【题型】解答题　【知识点】解析几何　【难度】hard
已知椭圆 \(\dfrac{x^2}{8} + \dfrac{y^2}{4} = 1\) 的左、右焦点分别为 \(F_1\)、\(F_2\)，过坐标原点的直线交椭圆于 \(A\)、\(B\) 两点，点 \(A\) 在第一象限。

\vspace{1em}

\noindent (1) 若 \(|OA| = \sqrt{6}\)，求点 \(A\) 的坐标；

\noindent (2) 求 \(|\overrightarrow{AF_1} + 3\overrightarrow{AF_2}|\) 的取值范围；

\noindent (3) 若 \(AE \perp x\) 轴，垂足为 \(E\)，连结 \(BE\) 并延长交椭圆于点 \(C\)，求 \(\triangle ABC\) 面积的最大值。
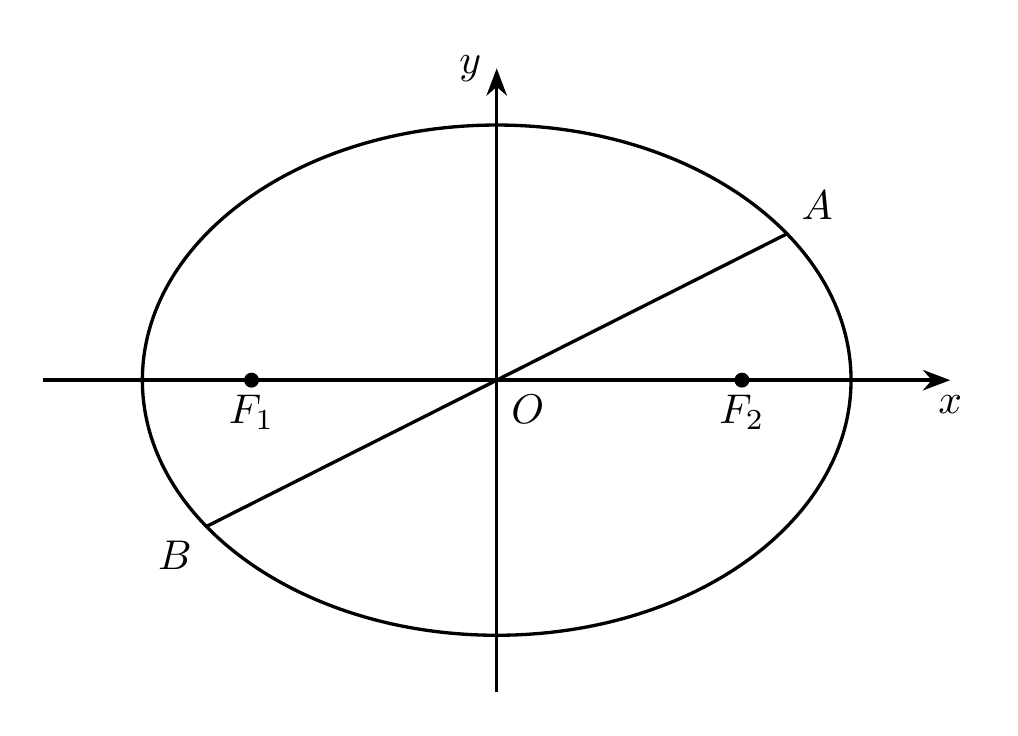
【解答】
\noindent 【答案】(1) \(A(2,\sqrt{2})\)

\noindent (2) \([4\sqrt{3},4\sqrt{5})\)

\noindent (3) \(\dfrac{32}{9}\)

\vspace{1em}

\noindent 【分析】（1）设直线 \(OA: y = kx\)，结合椭圆方程整理可得 \(|OA| = 2\sqrt{2}\sqrt{\dfrac{1+k^2}{1+2k^2}}\)，代入运算求解即可；

\noindent （2）根据向量的坐标运算结合椭圆方程可得 \(|\overrightarrow{AF_1} + 3\overrightarrow{AF_2}| = 4\sqrt{\dfrac{1}{2}(x_0 - 2)^2 + 3}\)，结合二次函数求范围即可；

\noindent （3）利用点差法可得 \(AB \perp AC\)，利用夹角公式可得 \(\tan \angle ABC = \dfrac{k}{k^2 + 2}\)，结合（1）中结论求得 \(S_{\triangle ABC} = \dfrac{16(k^3 + k)}{2k^4 + 5k^2 + 2}\)，并构建函数 \(f(k) = \dfrac{k^3 + k}{2k^4 + 5k^2 + 2}, k > 0\)，利用导数求最值。

\vspace{1em}

\noindent 【详解】（1）由椭圆方程可知：\(a = 2\sqrt{2}, b = 2, c = \sqrt{a^2 - b^2} = 2\)，则 \(F_1(-2,0), F_2(2,0)\)。

设直线 \(OA: y = kx, k > 0\)，\(A(x_0, y_0), x_0 > 0, y_0 > 0\)，

可得
\[
\begin{cases}
y_0 = kx_0 \\
\dfrac{x_0^2}{8} + \dfrac{y_0^2}{4} = 1
\end{cases}
\implies x_0^2 = \dfrac{8}{1 + 2k^2},
\]

则 \(|OA| = \sqrt{x_0^2 + y_0^2} = \sqrt{x_0^2 + k^2x_0^2} = 2\sqrt{2}\sqrt{\dfrac{1 + k^2}{1 + 2k^2}} = \sqrt{6}\)，解得 \(k^2 = \dfrac{1}{2}, k = \dfrac{\sqrt{2}}{2}\)，

则 \(x_0^2 = 4\)，即 \(x_0 = 2, y_0 = \dfrac{\sqrt{2}}{2}x_0 = \sqrt{2}\)，所以 \(A(2,\sqrt{2})\)。

\vspace{1em}

\noindent （2）因为 \(\overrightarrow{AF_1} = (-2 - x_0, -y_0), \overrightarrow{AF_2} = (2 - x_0, -y_0)\)，

可得 \(\overrightarrow{AF_1} + 3\overrightarrow{AF_2} = (4 - 4x_0, -4y_0)\)，

则 \(|\overrightarrow{AF_1} + 3\overrightarrow{AF_2}| = \sqrt{(4 - 4x_0)^2 + (4y_0)^2} = 4\sqrt{x_0^2 + y_0^2 - 2x_0 + 1}\)，

因为 \(\dfrac{x_0^2}{8} + \dfrac{y_0^2}{4} = 1\)，则 \(y_0^2 = 4 - \dfrac{1}{2}x_0^2, x_0 \in (0, 2\sqrt{2})\)，

可得
\[
|\overrightarrow{AF_1} + 3\overrightarrow{AF_2}| = 4\sqrt{x_0^2 + 4 - \dfrac{1}{2}x_0^2 - 2x_0 + 1} = 4\sqrt{\dfrac{1}{2}(x_0 - 2)^2 + 3} \in [4\sqrt{3}, 4\sqrt{5}),
\]

所以 \(|\overrightarrow{AF_1} + 3\overrightarrow{AF_2}|\) 的取值范围为 \([4\sqrt{3}, 4\sqrt{5})\)。

\vspace{1em}

\noindent （3）设 \(C(x_1, y_1)\)，

由题意可知：\(A(x_0, y_0), B(-x_0, -y_0), E(x_0, 0)\)，

则 \(k = \dfrac{y_0}{x_0}, k_{BC} = \dfrac{y_0}{2x_0} = \dfrac{1}{2}k\)，且 \(k_{AC} = \dfrac{y_1 - y_0}{x_1 - x_0}, k_{BC} = \dfrac{y_1 + y_0}{x_1 + x_0}\)，

因为点 \(A, C\) 均在椭圆上，则
\[
\begin{cases}
\dfrac{x_0^2}{8} + \dfrac{y_0^2}{4} = 1 \\
\dfrac{x_1^2}{8} + \dfrac{y_1^2}{4} = 1
\end{cases}
\]
两式相减得 \(\dfrac{x_1^2 - x_0^2}{8} + \dfrac{y_1^2 - y_0^2}{4} = 0\)，

整理可得 \(\dfrac{y_1^2 - y_0^2}{x_1^2 - x_0^2} = \dfrac{y_1 - y_0}{x_1 - x_0} \cdot \dfrac{y_1 + y_0}{x_1 + x_0} = -\dfrac{1}{2}\)，即 \(k_{AC} \cdot k_{BC} = -\dfrac{1}{2}\)，

则 \(k_{AC}\left(\dfrac{1}{2}k\right) = -\dfrac{1}{2}\)，即 \(k_{AC} \cdot k = -1\)，可知 \(AB \perp AC\)，

又因为 \(\tan \angle ABC = \dfrac{k - \dfrac{1}{2}k}{1 + k \times \dfrac{1}{2}k} = \dfrac{k}{k^2 + 2}\)，则 \(|AC| = |AB|\tan \angle ABC = \dfrac{k}{k^2 + 2}|AB|\)，

可得 \(\triangle ABC\) 面积
\[
S_{\triangle ABC} = \dfrac{1}{2}|AB| \cdot |AC| = \dfrac{1}{2} \times \dfrac{k}{k^2 + 2}|AB|^2 = \dfrac{1}{2} \times \dfrac{k}{k^2 + 2} \times 4|OA|^2
\]
\[
= \dfrac{2k}{k^2 + 2} \times 8 \times \dfrac{1 + k^2}{1 + 2k^2} = \dfrac{16(k^3 + k)}{2k^4 + 5k^2 + 2}.
\]

\noindent 设 \(f(k) = \dfrac{k^3 + k}{2k^4 + 5k^2 + 2}, k > 0\)，则
\[
f'(k) = \frac{(2k^4 + 3k^2 + 2)(k + 1)(1 - k)}{(2k^4 + 5k^2 + 2)^2},
\]

当 \(0 < k < 1\) 时，\(f'(k) > 0\)；当 \(k > 1\) 时，\(f'(k) < 0\)；

可知 \(f(k)\) 在 \((0,1)\) 内单调递增，在 \((1, +\infty)\) 内单调递减，则 \(f(k) \leq f(1) = \dfrac{2}{9}\)，

所以 \(\triangle ABC\) 面积的最大值为 \(16 \times \dfrac{2}{9} = \dfrac{32}{9}\).

\vspace{1em}

\noindent 【点睛】方法点睛：与圆锥曲线有关的最值问题的两种解法

\noindent 1. 数形结合法：根据待求值的几何意义，充分利用平面图形的几何性质求解；

\noindent 2. 构建函数法：先引入变量，构建以待求量为因变量的函数，再求其最值，常用基本不等式或导数法求最值（注意：有时需先换元后再求最值）.

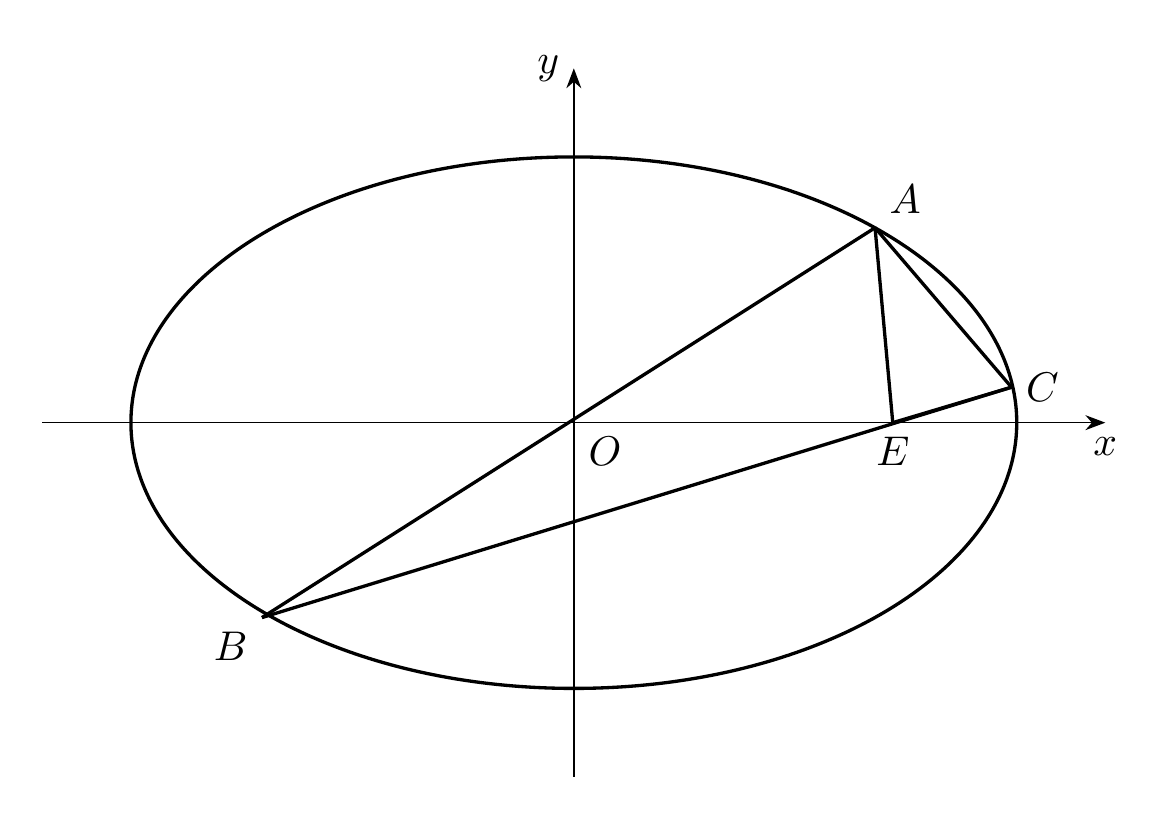